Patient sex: F
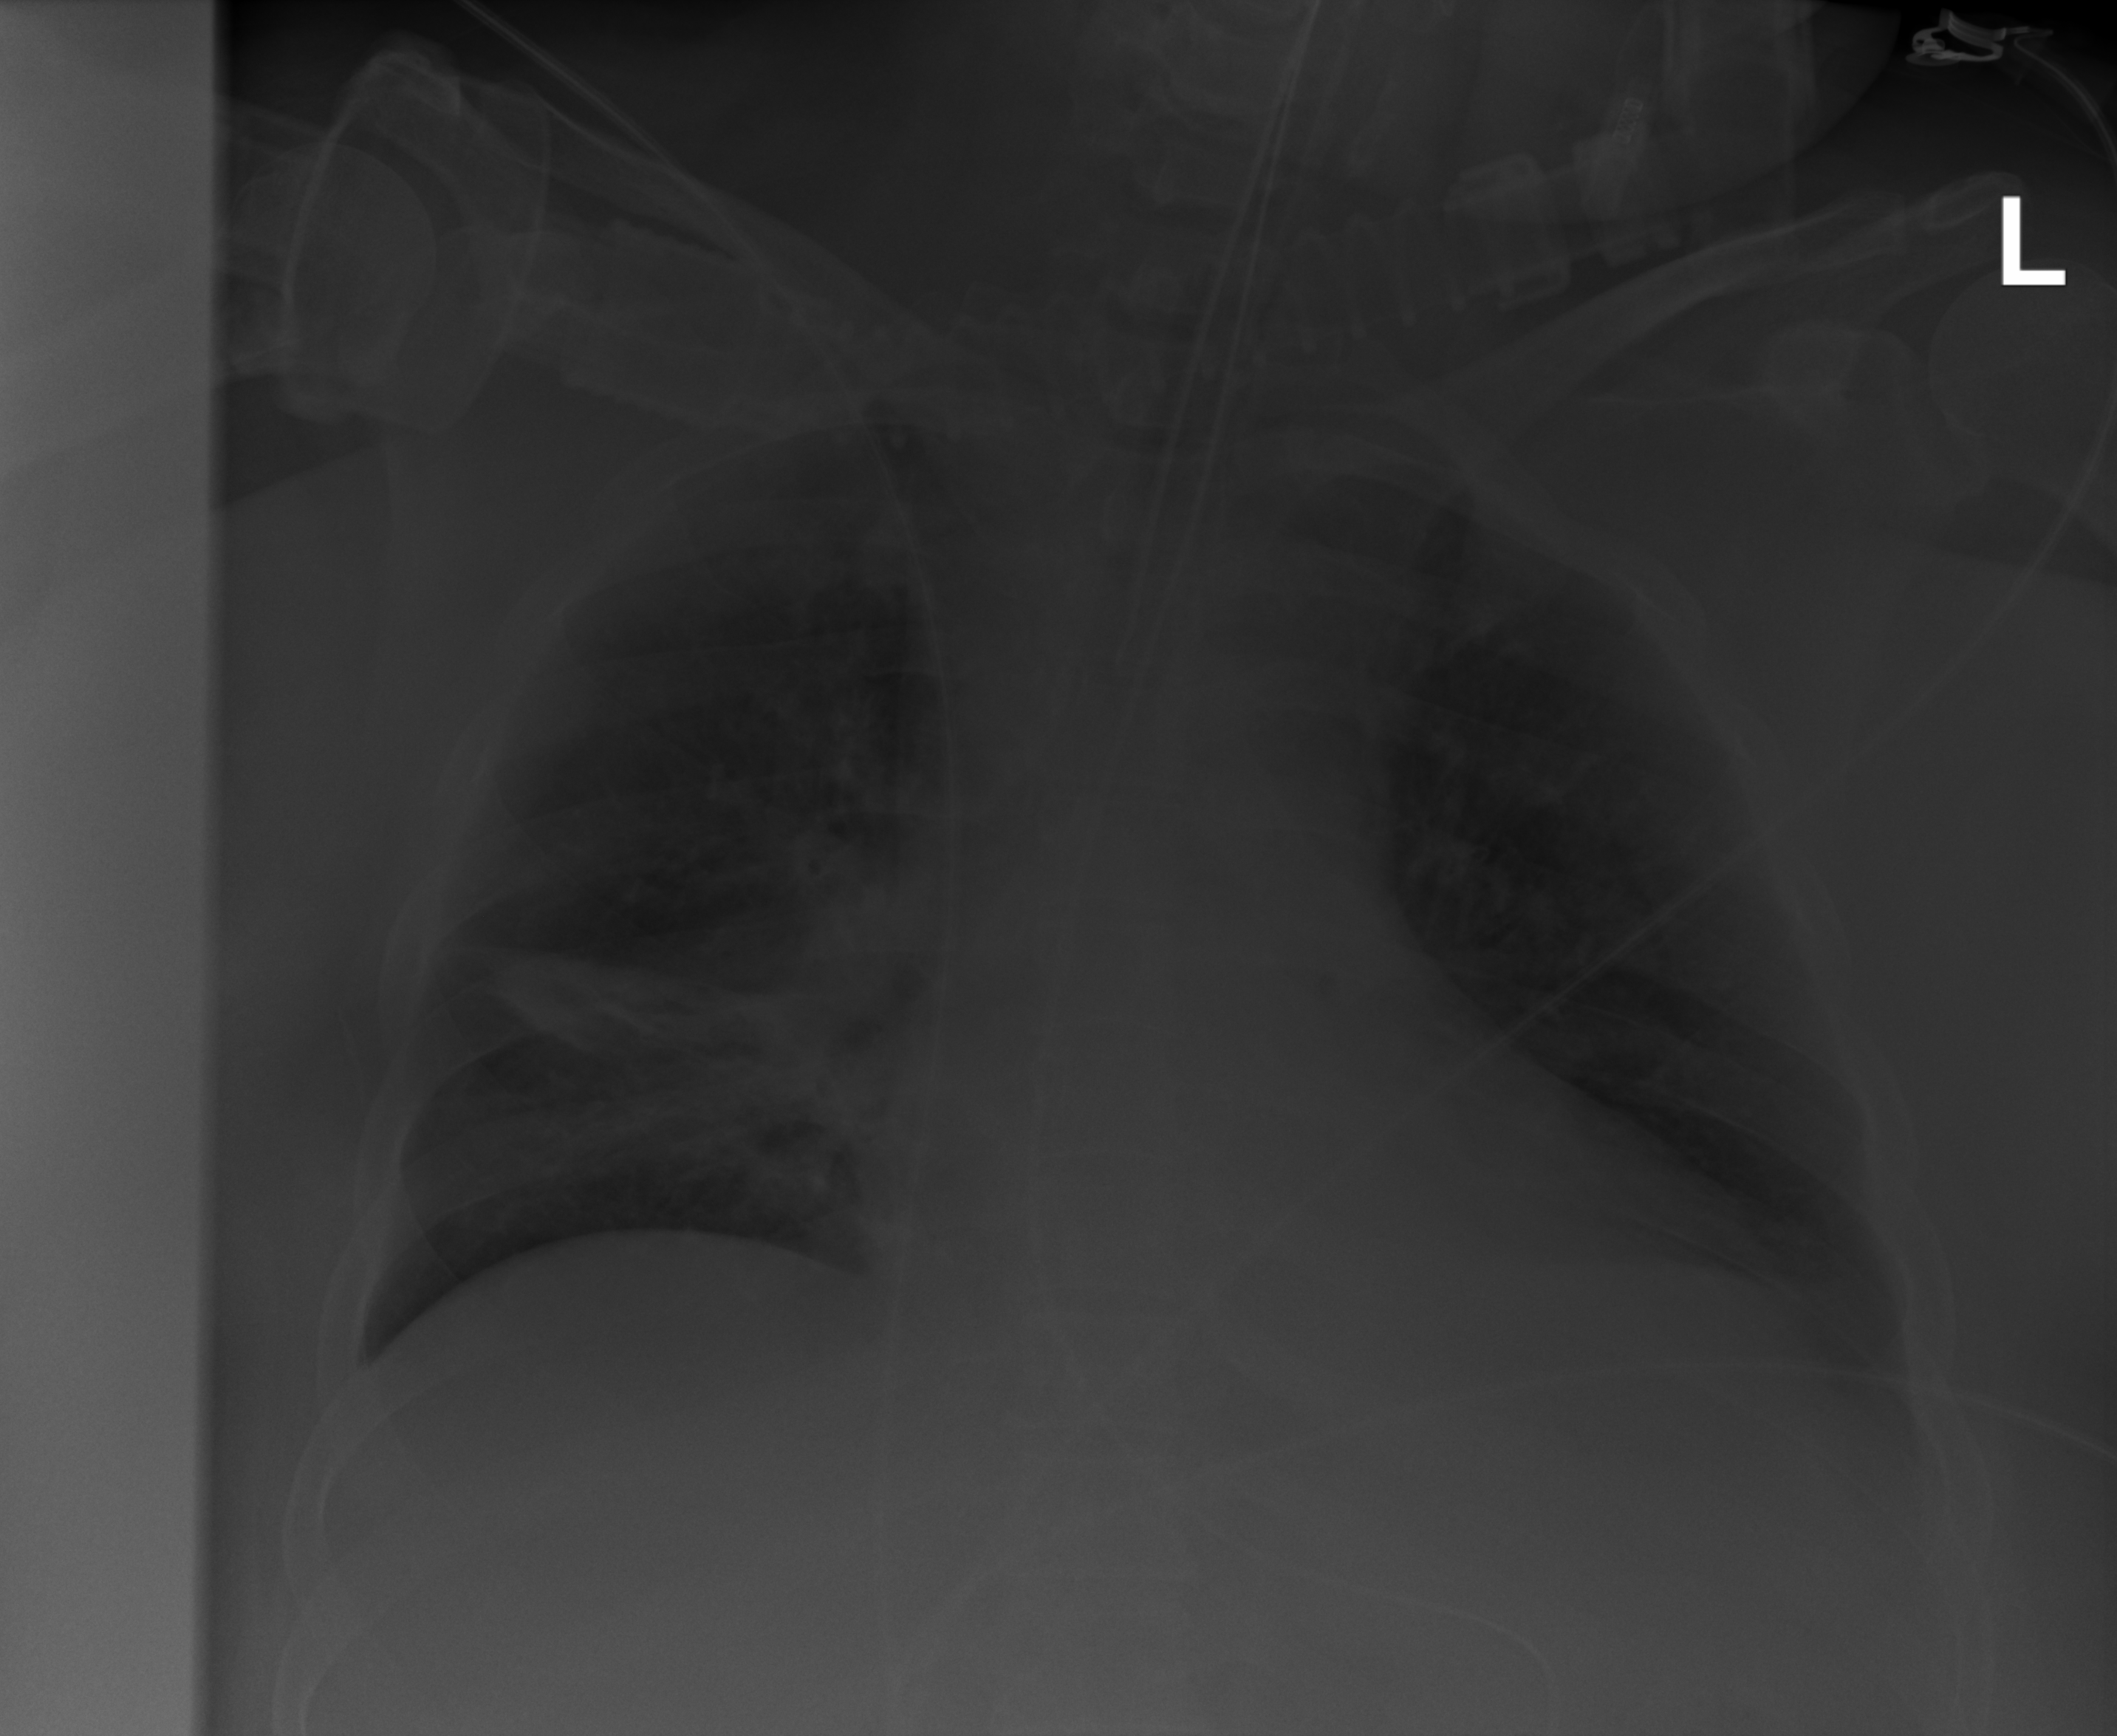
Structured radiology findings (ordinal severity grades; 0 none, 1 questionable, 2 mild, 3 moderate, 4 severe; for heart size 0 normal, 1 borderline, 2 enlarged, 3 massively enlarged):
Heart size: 1
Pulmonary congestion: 0
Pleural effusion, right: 1
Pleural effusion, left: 2
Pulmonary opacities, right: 0
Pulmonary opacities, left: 2
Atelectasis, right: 2
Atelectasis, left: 2